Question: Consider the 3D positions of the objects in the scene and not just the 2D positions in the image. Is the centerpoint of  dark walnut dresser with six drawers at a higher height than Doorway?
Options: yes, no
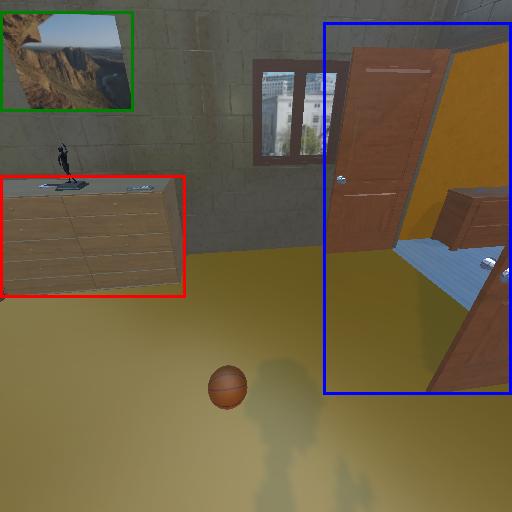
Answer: yes